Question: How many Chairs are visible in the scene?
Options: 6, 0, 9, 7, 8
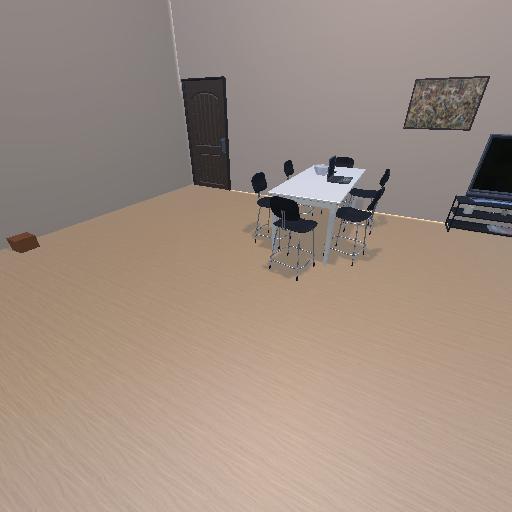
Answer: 6